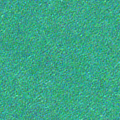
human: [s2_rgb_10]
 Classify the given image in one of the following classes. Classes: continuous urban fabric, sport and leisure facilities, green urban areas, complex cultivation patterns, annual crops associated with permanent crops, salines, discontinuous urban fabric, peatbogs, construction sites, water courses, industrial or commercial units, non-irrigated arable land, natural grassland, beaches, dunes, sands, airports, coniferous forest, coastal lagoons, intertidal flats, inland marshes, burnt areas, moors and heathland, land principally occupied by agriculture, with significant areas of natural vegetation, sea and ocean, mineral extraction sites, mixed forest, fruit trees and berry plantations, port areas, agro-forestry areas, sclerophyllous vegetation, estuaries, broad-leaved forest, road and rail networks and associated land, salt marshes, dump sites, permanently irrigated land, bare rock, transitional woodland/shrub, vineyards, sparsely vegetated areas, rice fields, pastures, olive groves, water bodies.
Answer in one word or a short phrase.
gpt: sea and ocean